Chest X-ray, AP view. Patient: 65 years old, sex M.
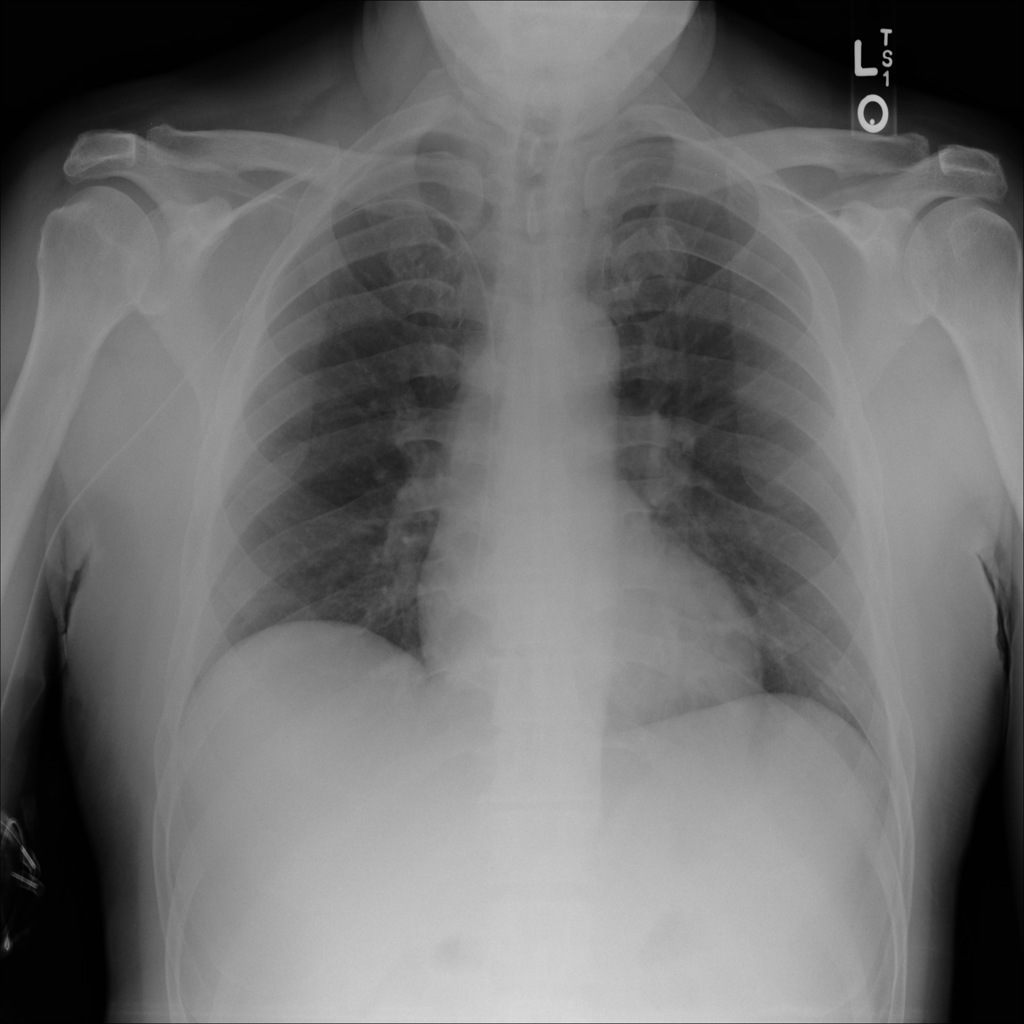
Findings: No Finding